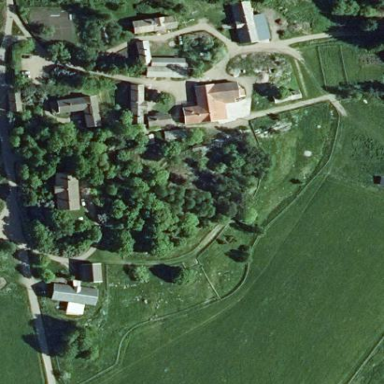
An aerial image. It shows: Museum located in farmyard.